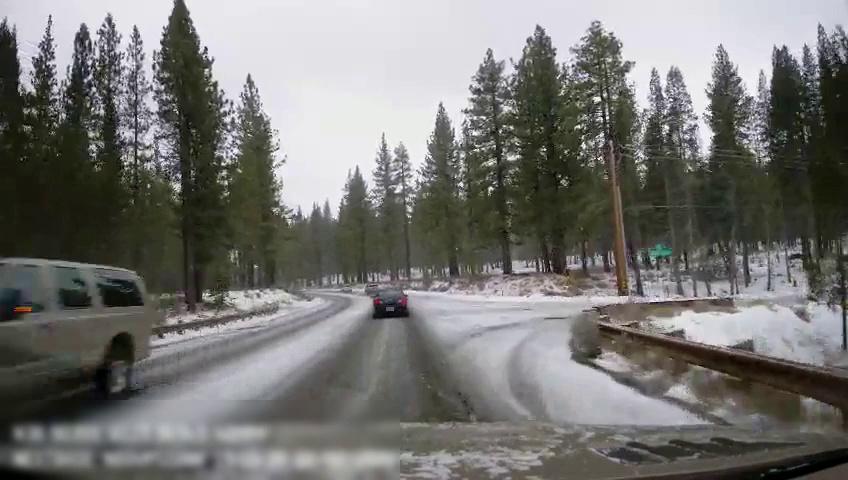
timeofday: Day
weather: Snowy
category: Drivable Space
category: Vehicles | Van
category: Vehicles | Car
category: Vehicles | Car
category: Vehicles | Car
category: Traffic | Signs